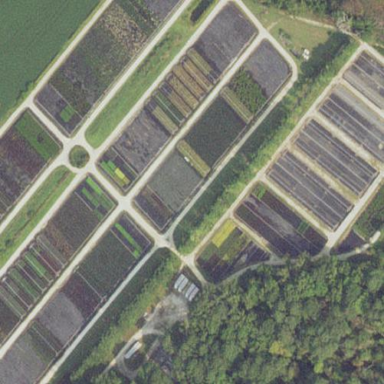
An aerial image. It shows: Area dedicated to greenhouse horticulture.